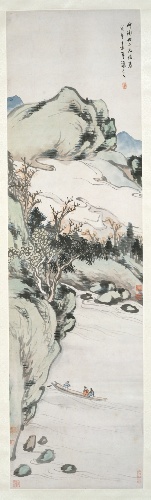
Title: 清  吳熙載  山水  軸|Landscape
Artist: Wu Xizai
Artist bio: Chinese, 1799–1870
Date: dated 1858
Object type: Hanging scroll
Classification: Paintings
Medium: Hanging scroll; ink and color on paper
Culture: China
Period: Qing dynasty (1644–1911)
Dimensions: 61 1/4 x 17 3/16 in. (155.6 x 43.7 cm)
Department: Asian Art
Credit line: Gift of Robert Hatfield Ellsworth, in memory of La Ferne Hatfield Ellsworth, 1986
Accession year: 1986
Repository: Metropolitan Museum of Art, New York, NY
Tags: Mountains|Landscapes|Boats